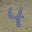
Label: 4